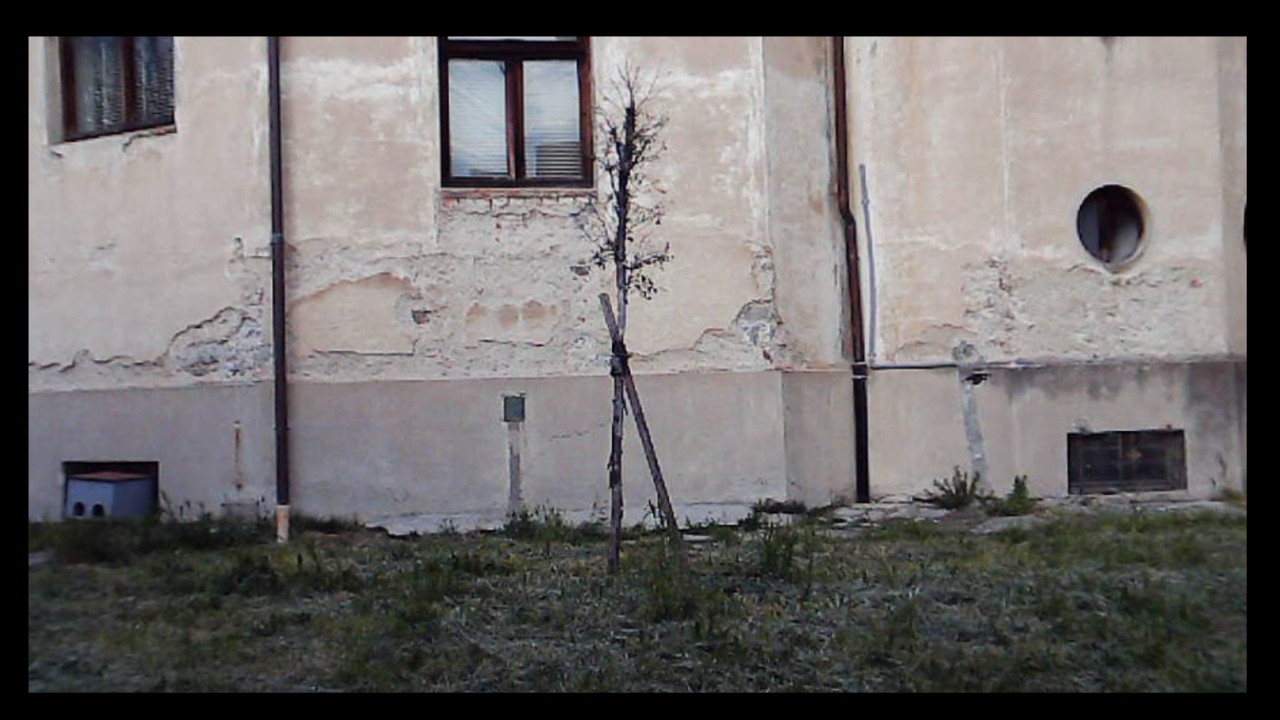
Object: DarwinFPV cineape20